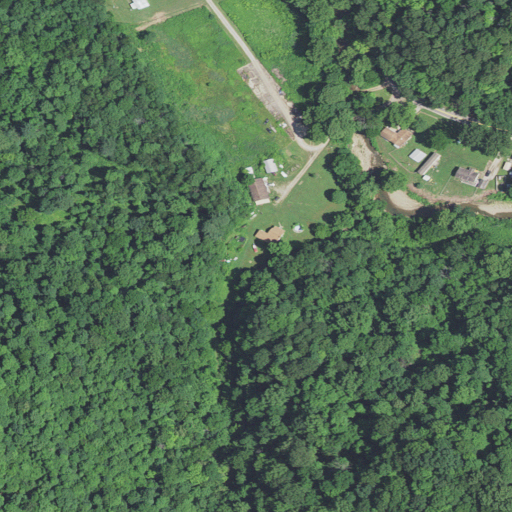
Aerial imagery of valley in West Virginia named Meetinghouse Hollow containing deciduous forest, mixed forest, pasture, open development, grassland, open water, and low intensity development